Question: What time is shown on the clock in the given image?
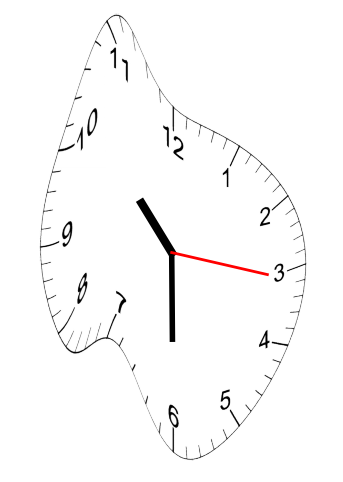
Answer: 10:30:16